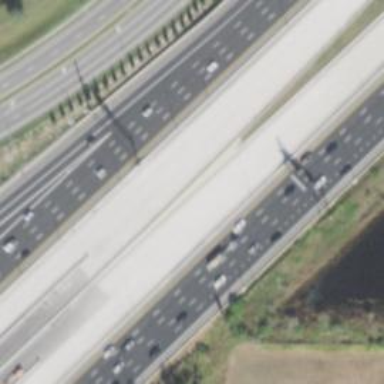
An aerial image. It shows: Motorway.